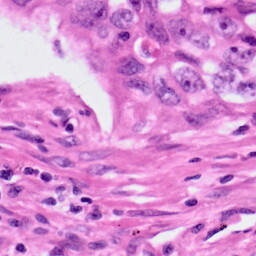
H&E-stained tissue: Lung